Question: I have a 'JScrollPane' and a 'JTextArea' (editable) with 10 rows. I want the first user input to appear at the bottom of the 'JTextArea' and the most recent input should push the previous input upward. To achieve this I use 'textArea.setMargin(new Insets(x,0,0,0));' and everything works as it should - except that my second input will toggle the 'JScrollPane'.
How can I start at the bottom of the 'JTextArea' and only enable scrolling when the entire original viewport is filled?

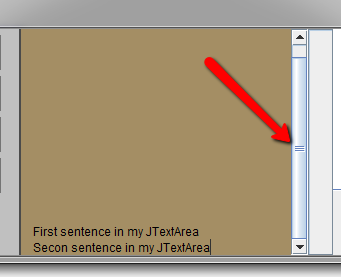
Answer: Basically, you could add the 'JTextText' onto a 'JPanel' with another 'JPanel' which acts a filler, causing the 'JTextArea' to occupy the smallest space it actually needs.
I did this by using 'GridBagLayout' to force the fill to occupy the most of space it could...

'''
import java.awt.BorderLayout;
import java.awt.Color;
import java.awt.EventQueue;
import java.awt.GridBagConstraints;
import java.awt.GridBagLayout;
import javax.swing.JFrame;
import javax.swing.JPanel;
import javax.swing.JScrollPane;
import javax.swing.JTextArea;
import javax.swing.UIManager;
import javax.swing.UnsupportedLookAndFeelException;
public class TestTextArea {
public static void main(String[] args) {
new TestTextArea();
}
public TestTextArea() {
EventQueue.invokeLater(new Runnable() {
@Override
public void run() {
try {
UIManager.setLookAndFeel(UIManager.getSystemLookAndFeelClassName());
} catch (ClassNotFoundException | InstantiationException | IllegalAccessException | UnsupportedLookAndFeelException ex) {
}
JFrame frame = new JFrame("Testing");
frame.setDefaultCloseOperation(JFrame.EXIT_ON_CLOSE);
frame.setLayout(new BorderLayout());
frame.add(new JScrollPane(new TestPane()));
frame.pack();
frame.setLocationRelativeTo(null);
frame.setVisible(true);
}
});
}
public class TestPane extends JPanel {
private JTextArea ta;
public TestPane() {
setLayout(new GridBagLayout());
GridBagConstraints gbc = new GridBagConstraints();
gbc.gridx = 0;
gbc.gridy = 0;
gbc.weightx = 1;
gbc.weighty = 1;
gbc.fill = GridBagConstraints.BOTH;
JPanel filler = new JPanel();
filler.setBackground(Color.WHITE);
add(filler, gbc);
gbc.gridy = 1;
gbc.weighty = 0;
ta = new JTextArea(1, 20);
add(ta, gbc);
}
}
}
'''